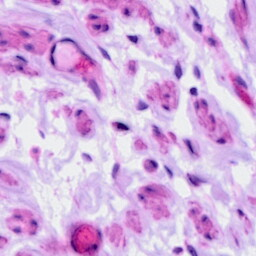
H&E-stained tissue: Ovarian